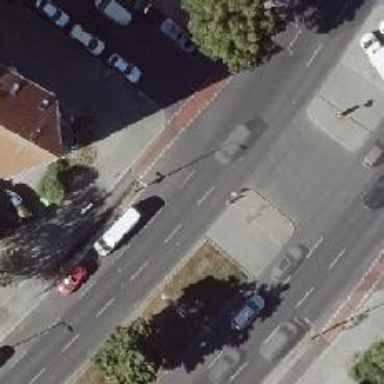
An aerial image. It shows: Unmarked crossing on asphalt footway.